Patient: sex M, age 71
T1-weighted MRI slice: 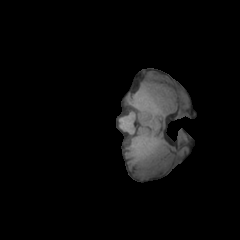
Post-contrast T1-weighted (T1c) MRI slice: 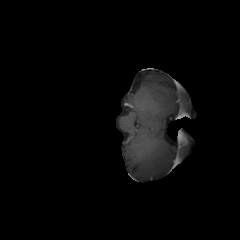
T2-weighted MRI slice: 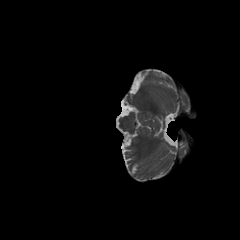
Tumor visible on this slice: no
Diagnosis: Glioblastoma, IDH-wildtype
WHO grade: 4